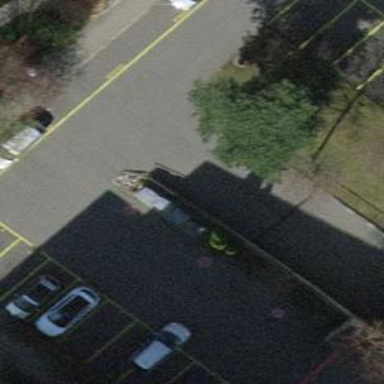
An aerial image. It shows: Urban tree with needle-leaved evergreen foliage.